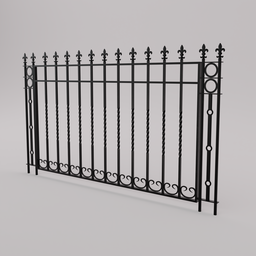
Label: architecture